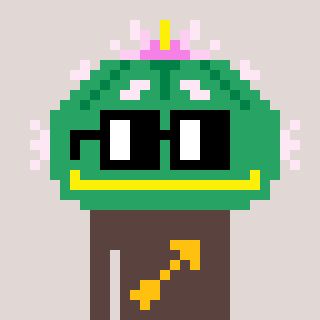
a pixel art character with square black glasses, a peyote-shaped head and a darkbrown-colored body on a warm background